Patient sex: M
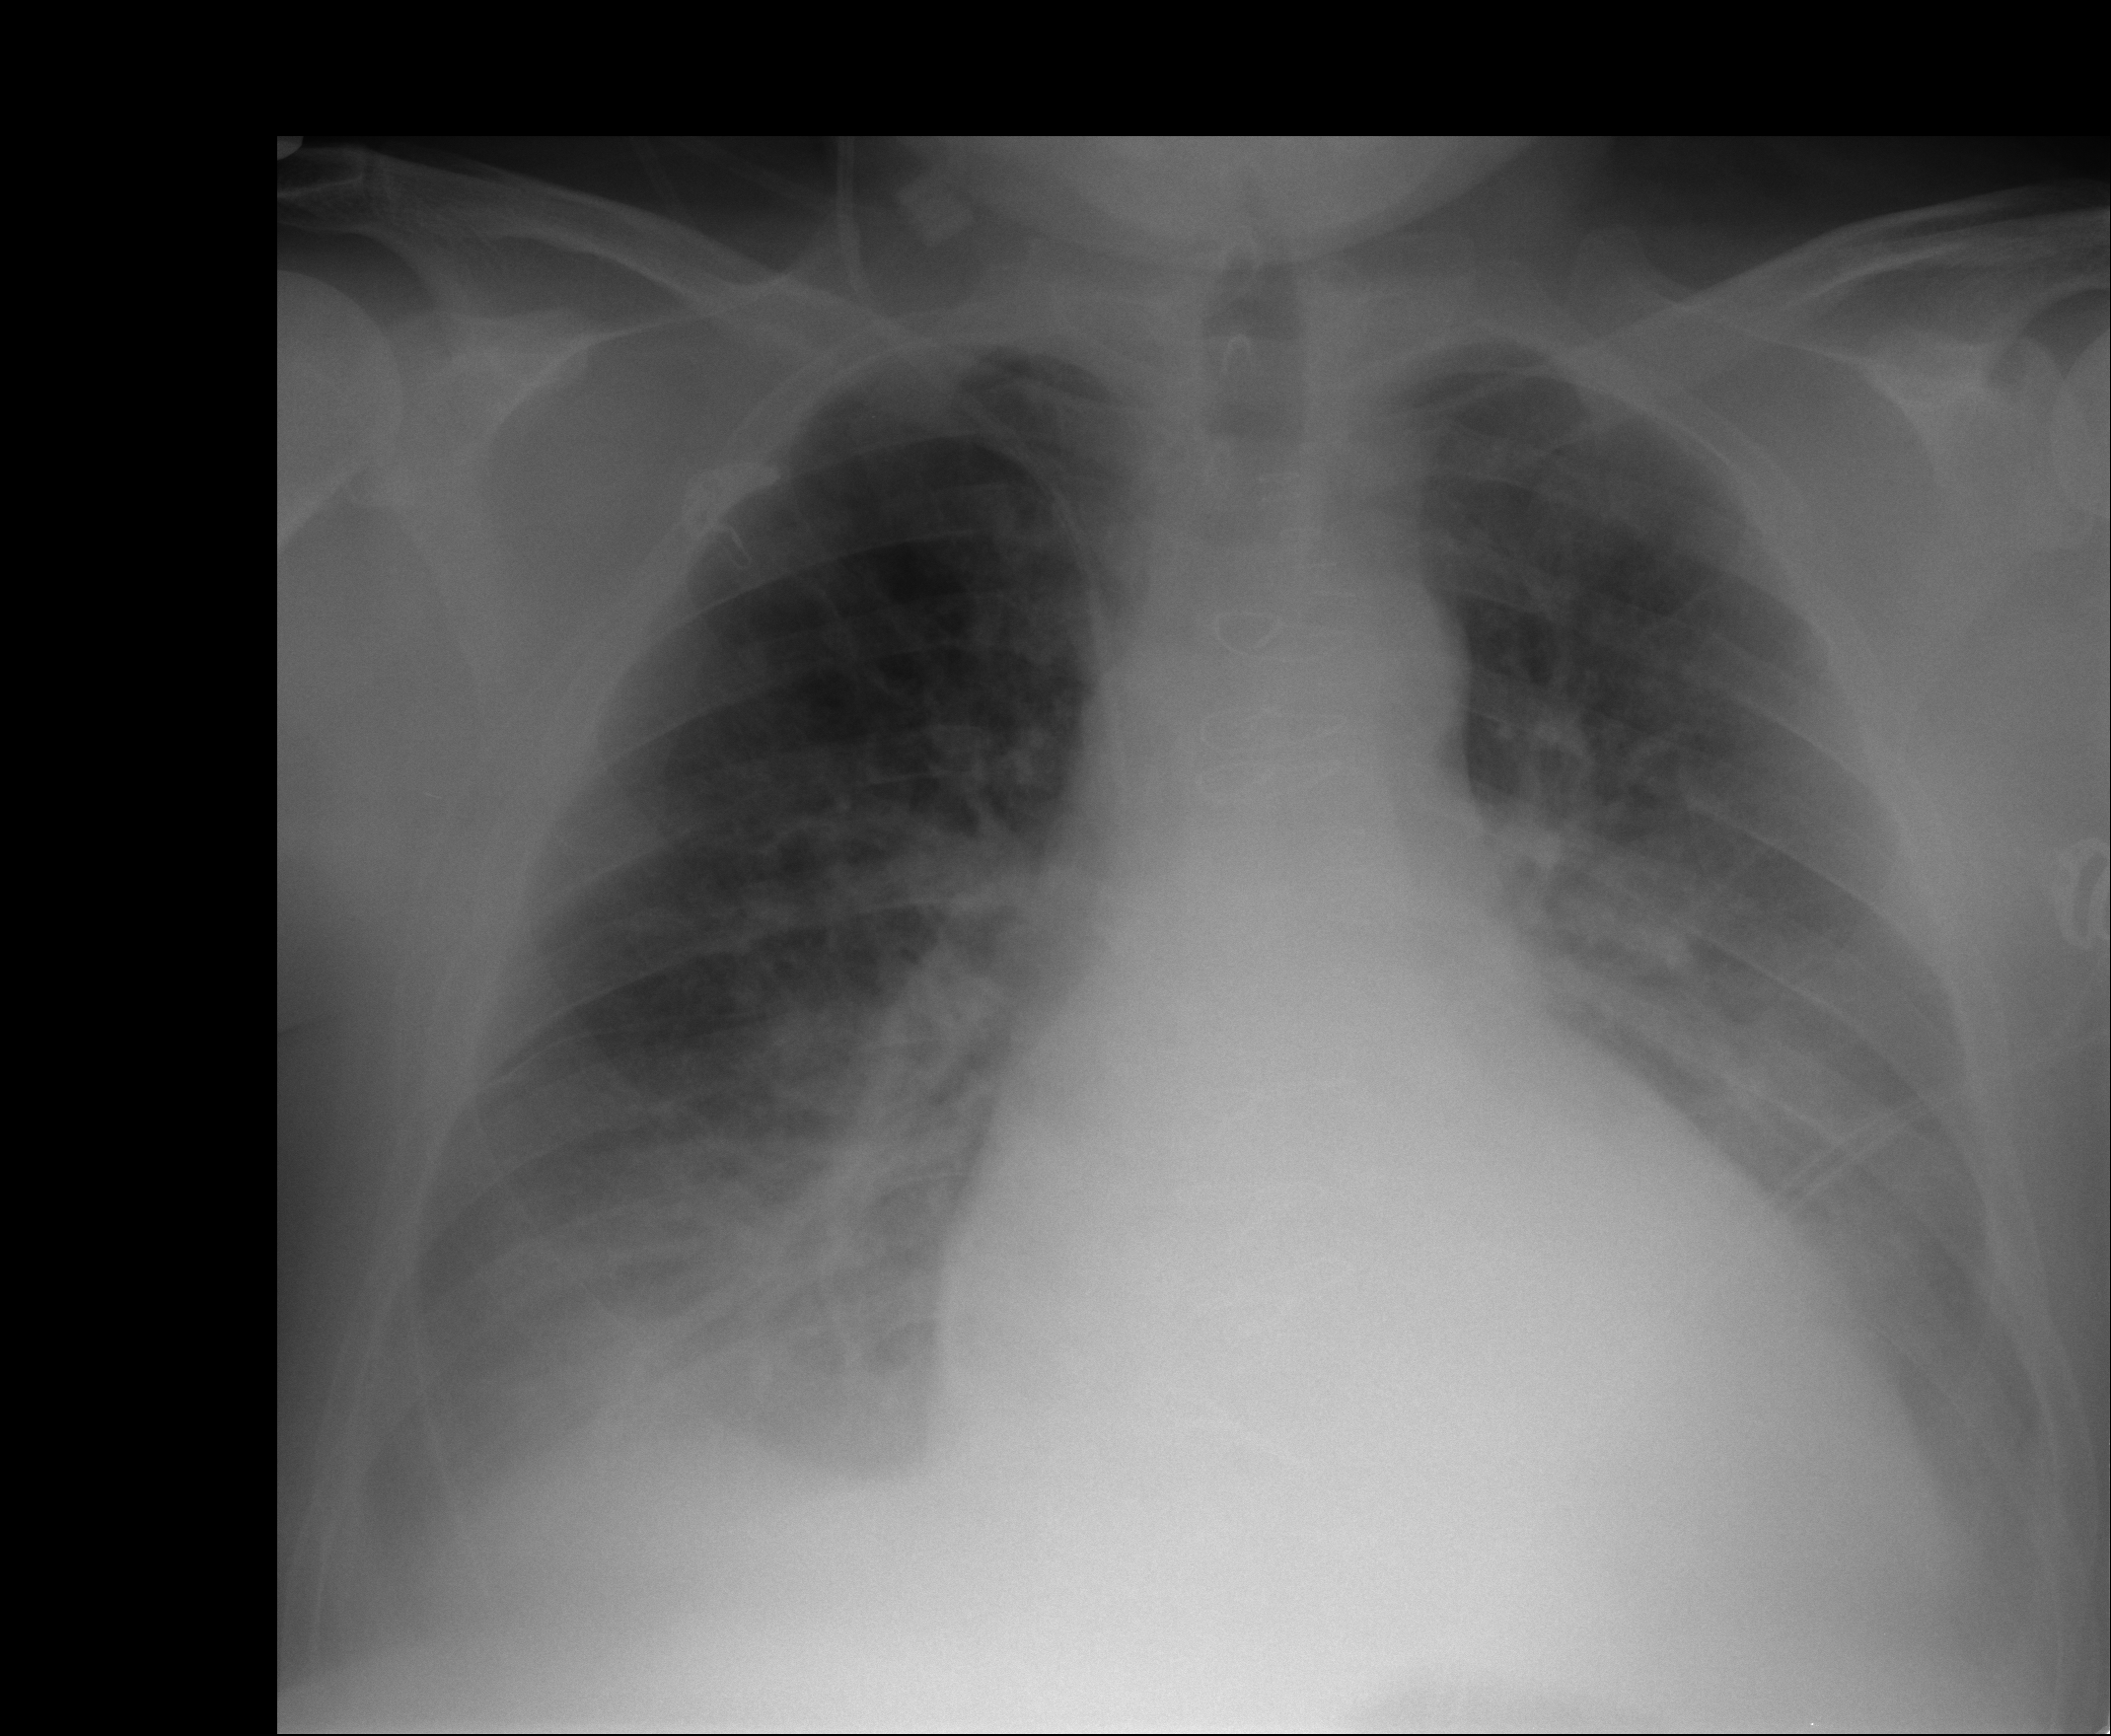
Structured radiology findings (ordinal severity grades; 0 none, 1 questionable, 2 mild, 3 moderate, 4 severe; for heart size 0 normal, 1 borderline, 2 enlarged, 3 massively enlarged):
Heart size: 2
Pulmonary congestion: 2
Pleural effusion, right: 2
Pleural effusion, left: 2
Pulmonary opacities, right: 0
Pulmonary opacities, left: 0
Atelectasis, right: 2
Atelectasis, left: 2